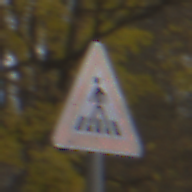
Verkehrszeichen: FussgaengerueberwegRechts
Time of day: MorningAfternoon
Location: Outdoor (Nature)
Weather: Overcast
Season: Autumn
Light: Natural